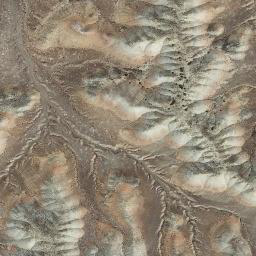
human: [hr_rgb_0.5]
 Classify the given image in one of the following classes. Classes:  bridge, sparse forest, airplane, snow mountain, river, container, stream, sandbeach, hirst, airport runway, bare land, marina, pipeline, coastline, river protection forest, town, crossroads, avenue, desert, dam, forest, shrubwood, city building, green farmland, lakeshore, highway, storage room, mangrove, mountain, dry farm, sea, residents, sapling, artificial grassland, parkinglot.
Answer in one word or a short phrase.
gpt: mountain